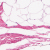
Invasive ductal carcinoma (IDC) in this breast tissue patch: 0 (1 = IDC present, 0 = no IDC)